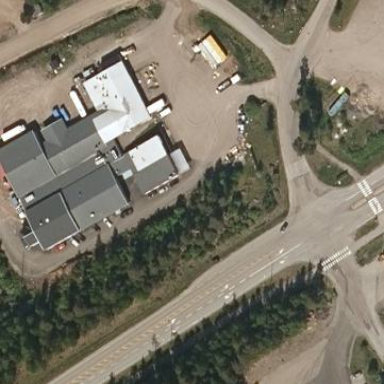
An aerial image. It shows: Commercial building that is convenience shop.